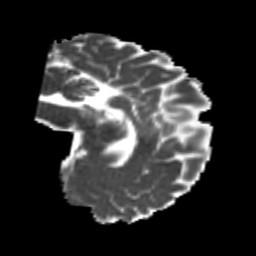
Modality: MD
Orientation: sagittal
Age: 25
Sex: female
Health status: healthy
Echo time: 0.074 s